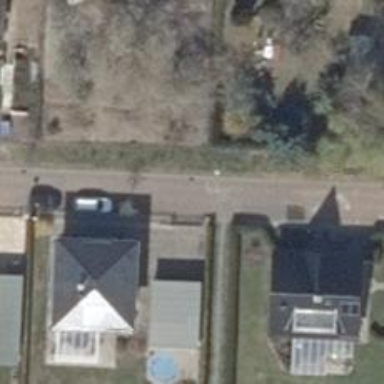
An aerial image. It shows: Driveway.